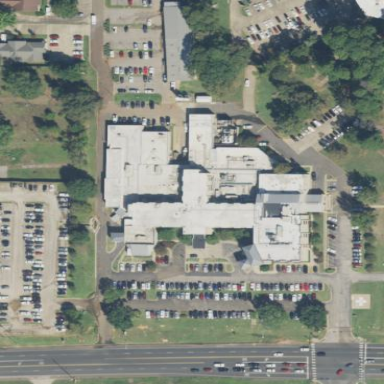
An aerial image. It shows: Hospital building.